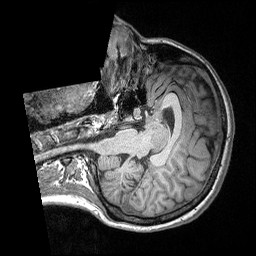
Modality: T1w
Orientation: axial
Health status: ill
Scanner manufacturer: siemens
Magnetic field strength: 3 T
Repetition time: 2.3 s
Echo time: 0.00298 s